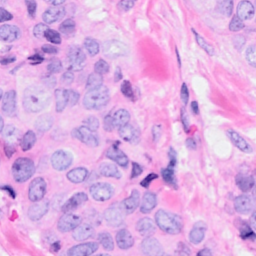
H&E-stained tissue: Breast